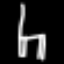
Label: chair